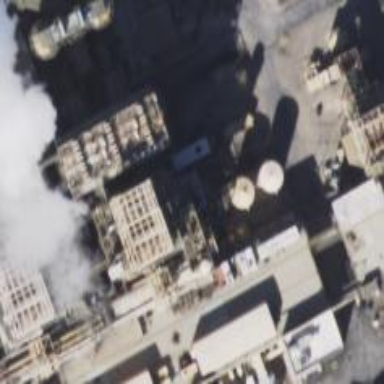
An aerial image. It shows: Gas turbine generator is in use.